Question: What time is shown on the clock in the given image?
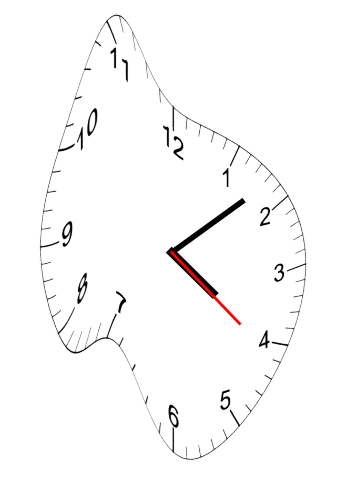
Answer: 04:08:21